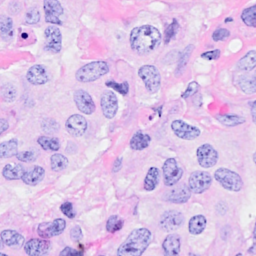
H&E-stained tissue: Breast